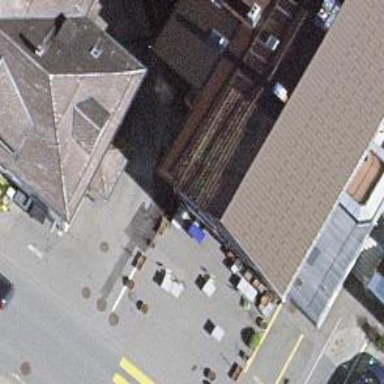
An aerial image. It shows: Cafe.